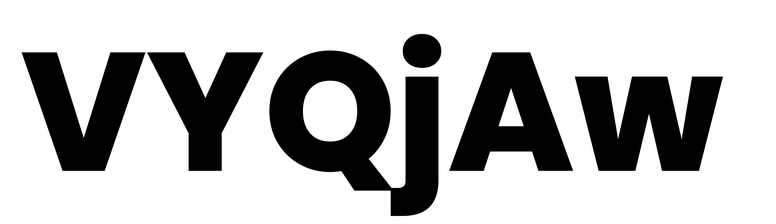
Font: Poppins-ExtraBold